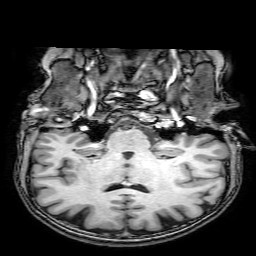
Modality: T1w
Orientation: sagittal
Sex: female
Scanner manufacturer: philips
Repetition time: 0.008092 s
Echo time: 0.0037 s